Chest X-ray:
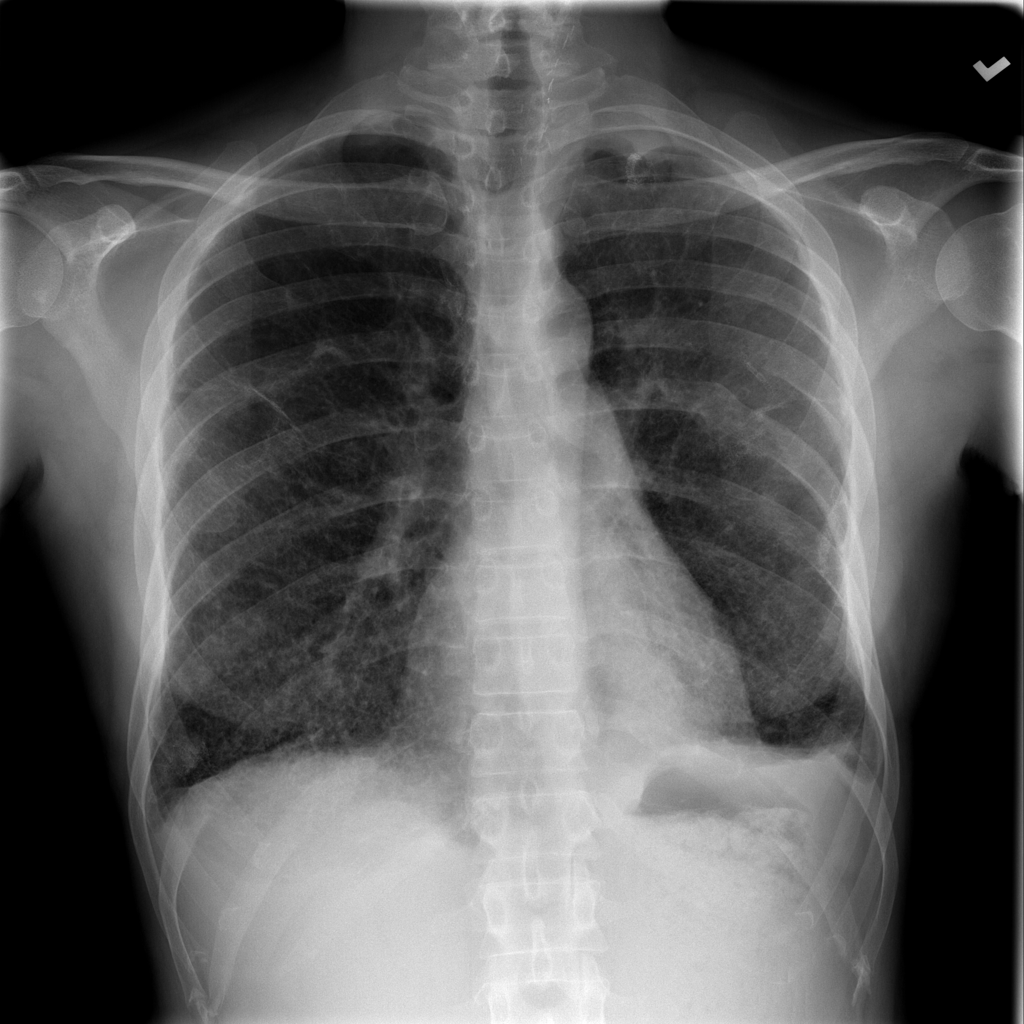
Findings: Fibrosis, Consolidation, Effusion, Pleural Thickening, Fracture
No abnormal finding: no